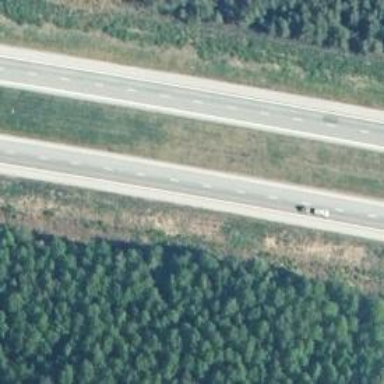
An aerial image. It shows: Asphalt motorway.